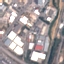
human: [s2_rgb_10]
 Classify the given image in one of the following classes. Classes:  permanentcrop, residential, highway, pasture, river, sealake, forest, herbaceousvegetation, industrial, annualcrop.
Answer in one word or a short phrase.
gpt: Industrial